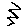
Label: zigzag